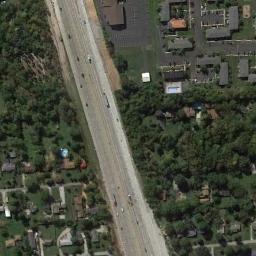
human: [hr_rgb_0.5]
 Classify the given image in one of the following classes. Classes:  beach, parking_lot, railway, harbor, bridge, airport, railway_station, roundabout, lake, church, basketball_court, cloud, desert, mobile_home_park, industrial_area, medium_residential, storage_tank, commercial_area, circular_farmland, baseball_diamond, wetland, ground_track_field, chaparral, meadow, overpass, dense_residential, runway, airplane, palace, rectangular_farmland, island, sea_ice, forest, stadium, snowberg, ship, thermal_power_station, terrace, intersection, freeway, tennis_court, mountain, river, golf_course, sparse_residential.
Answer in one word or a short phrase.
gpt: freeway